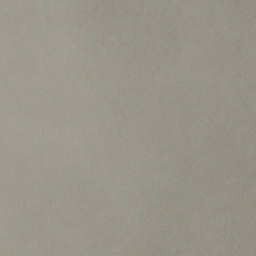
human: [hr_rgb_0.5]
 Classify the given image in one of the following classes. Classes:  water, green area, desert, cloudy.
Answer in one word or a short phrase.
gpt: cloudy